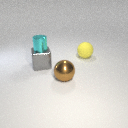
large gray metal cube to the left of large brown metal sphere